Interaction volume radius: 5 \u00c5
Interaction volume height: 10 \u00c5
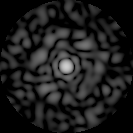
Disorder parameter: 0.8678